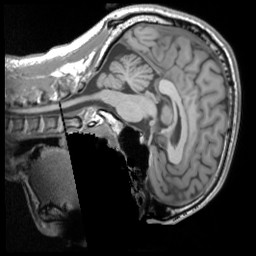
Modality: T1w
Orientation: sagittal
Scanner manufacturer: siemens
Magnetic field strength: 3 T
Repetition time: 1.9 s
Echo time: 0.00267 s